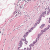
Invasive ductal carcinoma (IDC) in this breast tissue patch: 0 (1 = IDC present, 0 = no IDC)